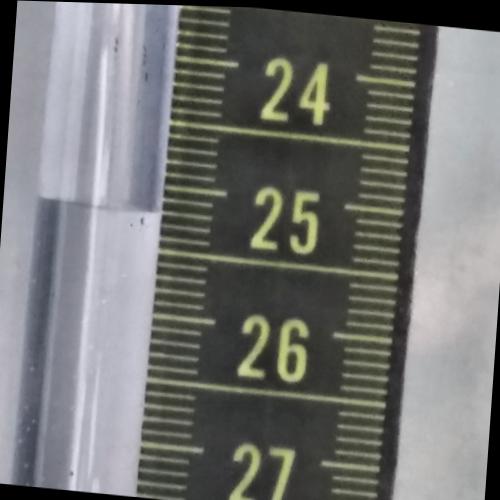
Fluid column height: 25.2 cm